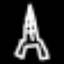
Label: The Eiffel Tower